Field crop: maize
Growth stage: 1
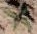
Species: atriplex